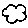
Label: cloud